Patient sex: F
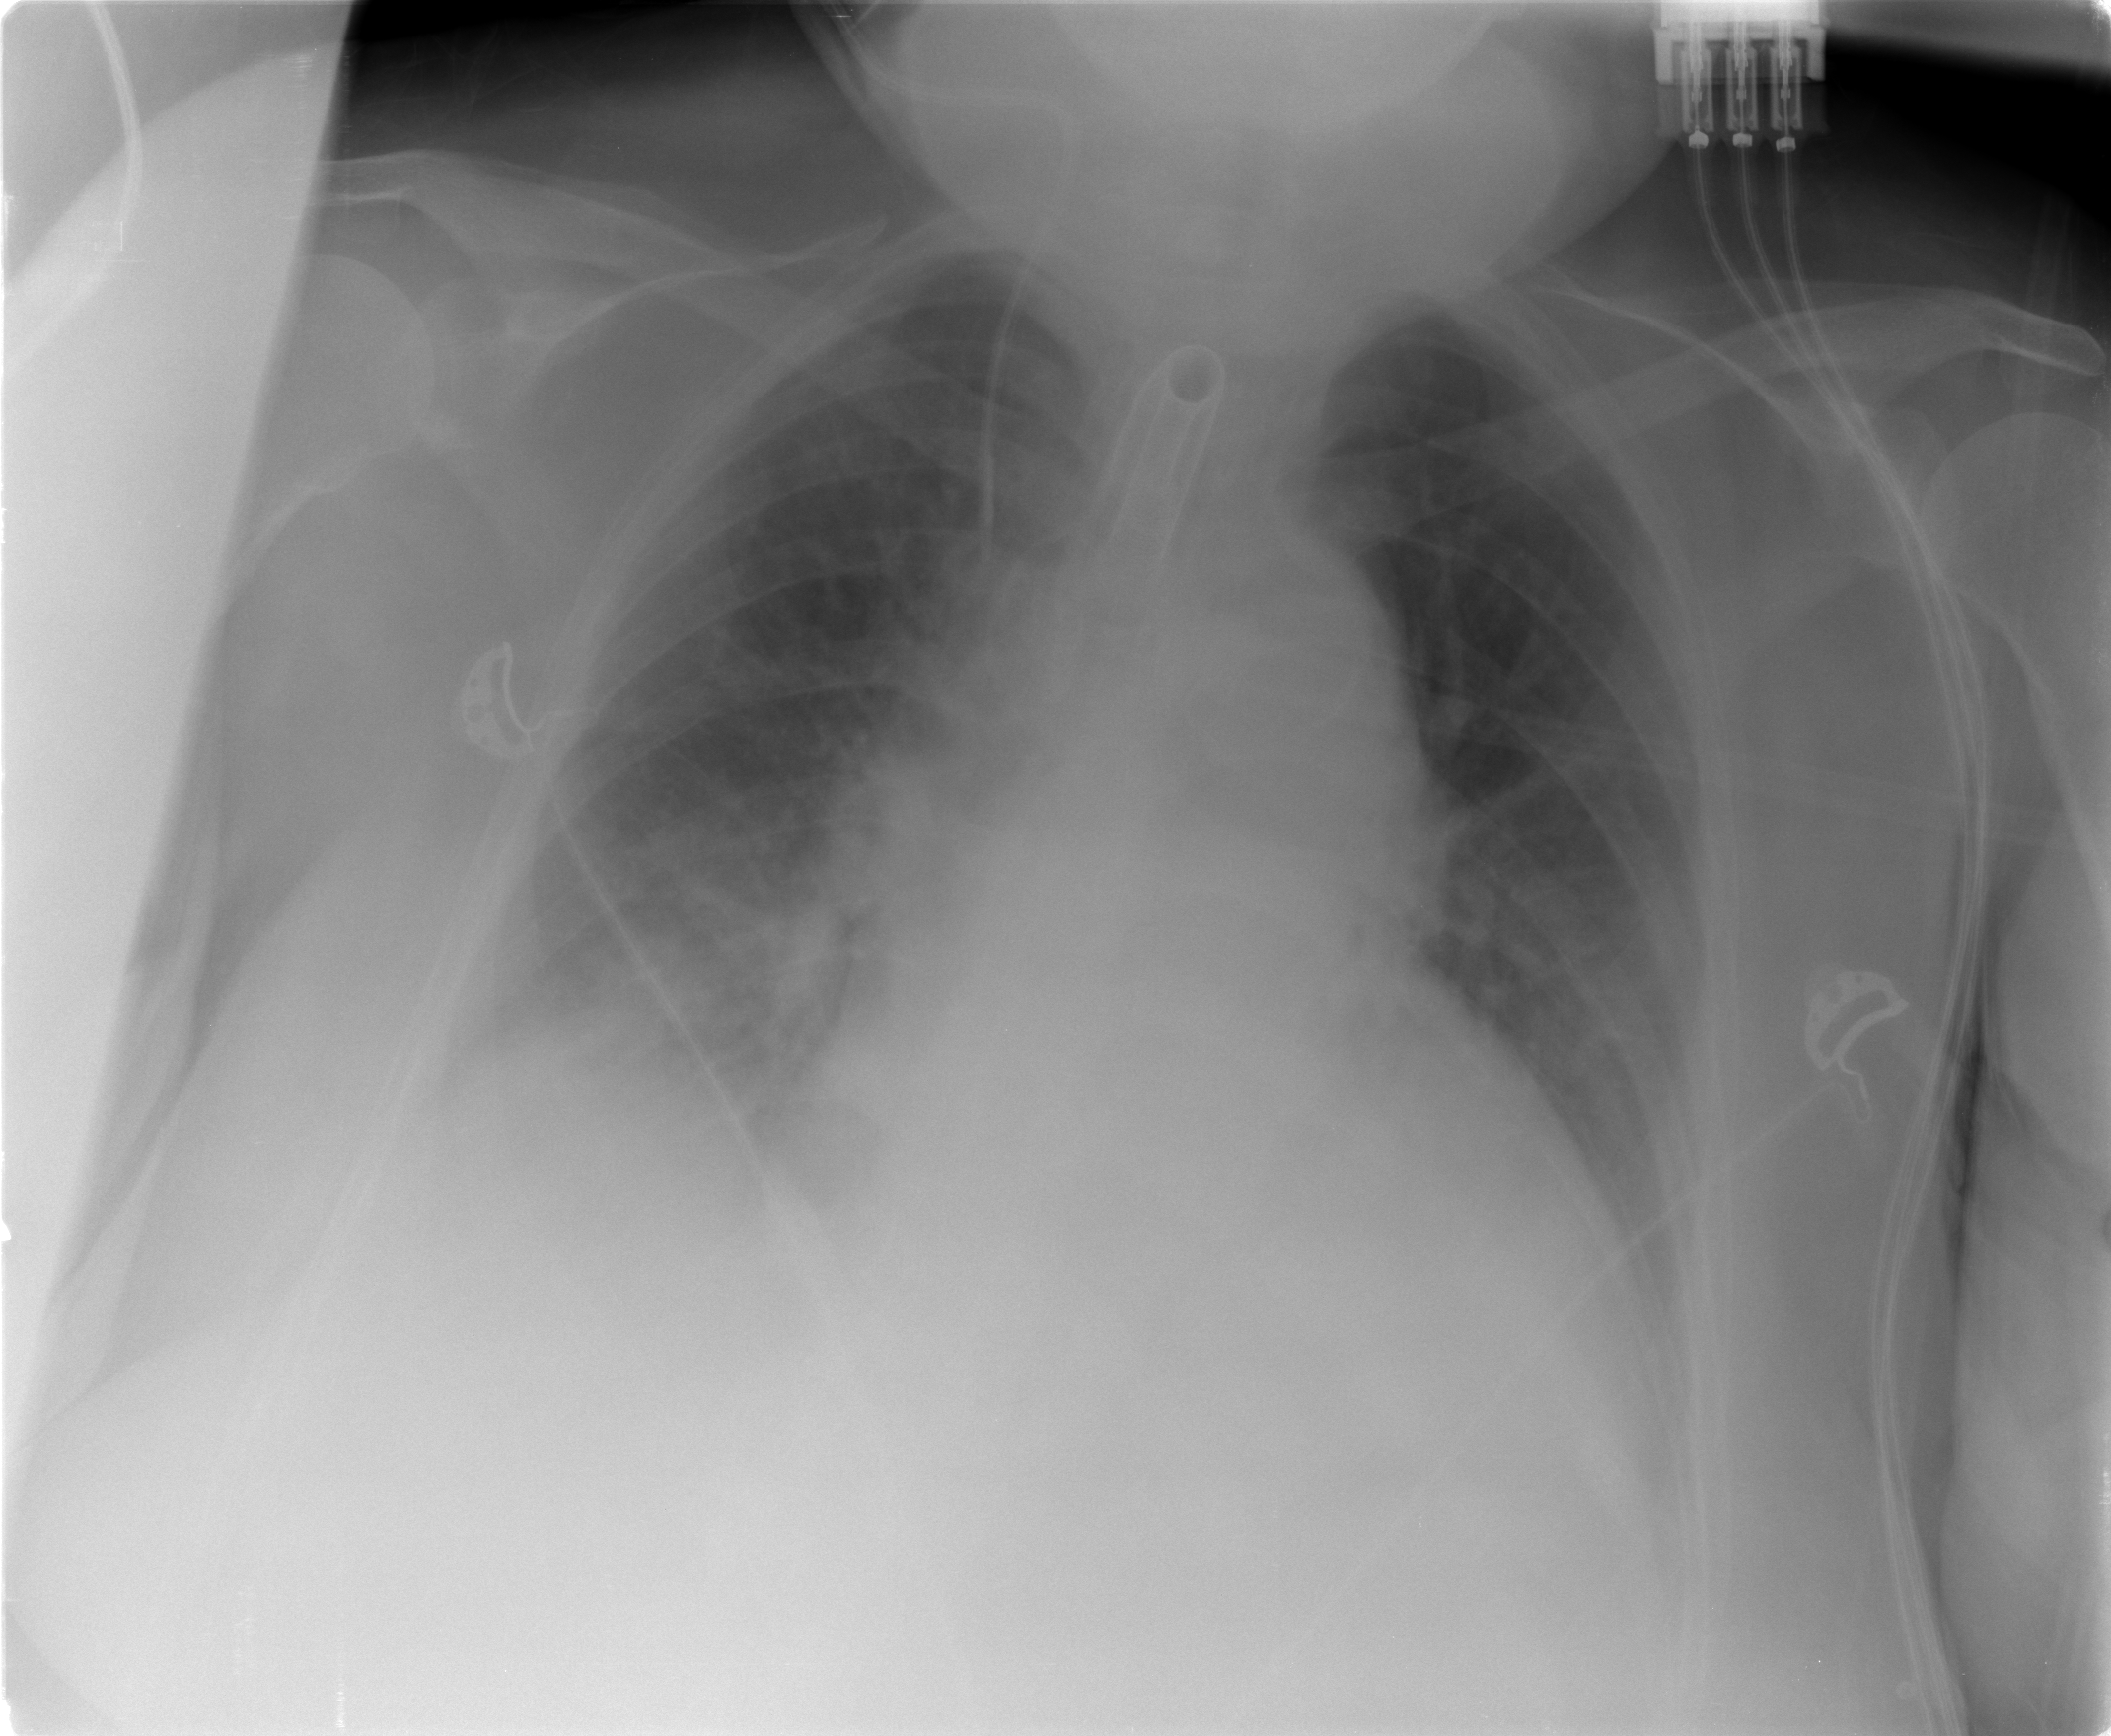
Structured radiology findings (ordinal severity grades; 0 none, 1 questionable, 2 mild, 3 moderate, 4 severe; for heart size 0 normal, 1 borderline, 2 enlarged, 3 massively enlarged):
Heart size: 2
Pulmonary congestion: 2
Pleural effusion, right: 2
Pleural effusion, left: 2
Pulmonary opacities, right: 0
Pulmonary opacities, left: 0
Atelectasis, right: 2
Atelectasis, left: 2